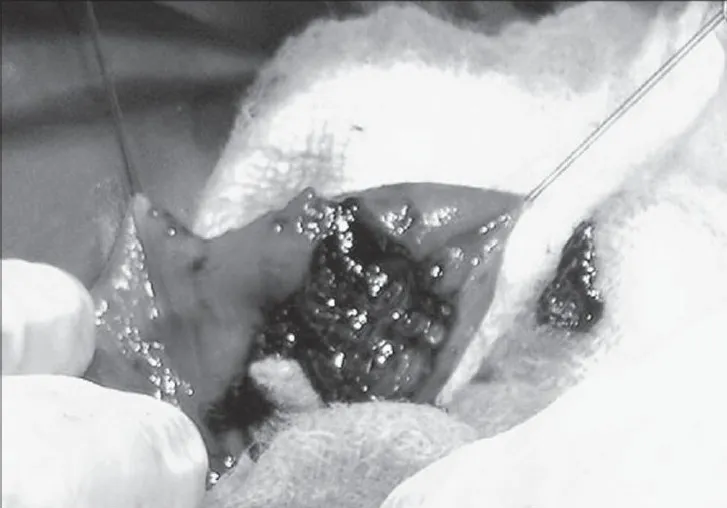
Injury on antimesenteric side of jejunum with meconeum spillage.
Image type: medical_photograph (other_medical_photograph)